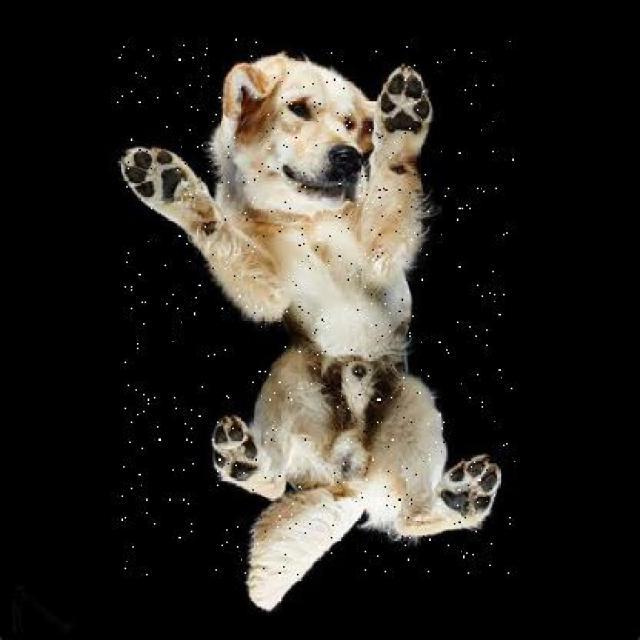
Healthy canine skin — no visible lesions, inflammation, or abnormalities. The skin and coat appear normal.